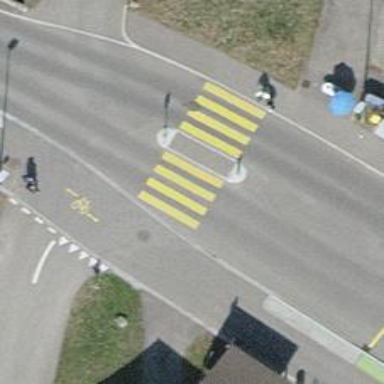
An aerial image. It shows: Zebra crossing with uncontrolled intersection and pedestrian island.